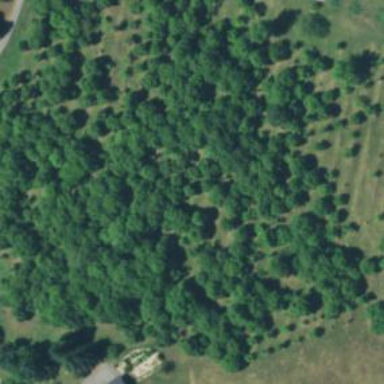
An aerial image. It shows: Orchard with deciduous broadleaved trees.